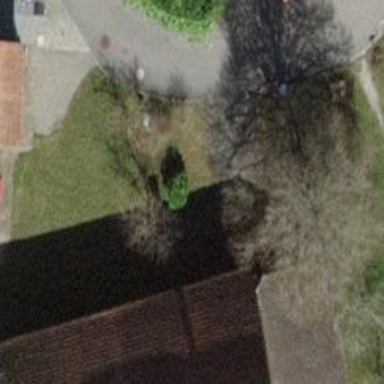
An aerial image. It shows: Urban tree adds touch of nature to the surroundings.